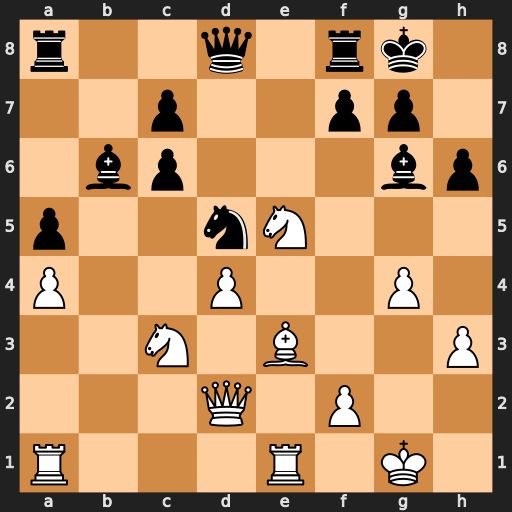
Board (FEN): r2q1rk1/2p2pp1/1bp3bp/p2nN3/P2P2P1/2N1B2P/3Q1P2/R3R1K1
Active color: w
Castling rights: -
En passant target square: -
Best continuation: Nxc6 Nxc3 Nxd8